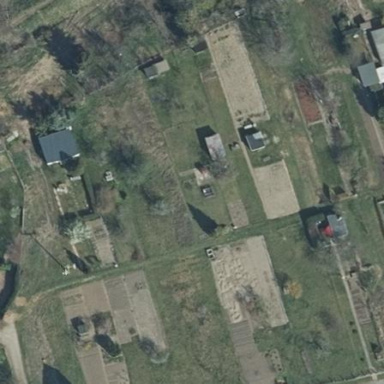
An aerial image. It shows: Allotments area.